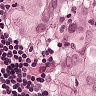
Metastatic tissue present: yes